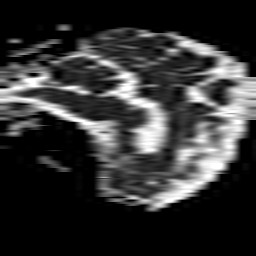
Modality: ADC
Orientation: sagittal
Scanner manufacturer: philips
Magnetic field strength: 1.5 T
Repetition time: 3.51 s
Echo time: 0.07078 s